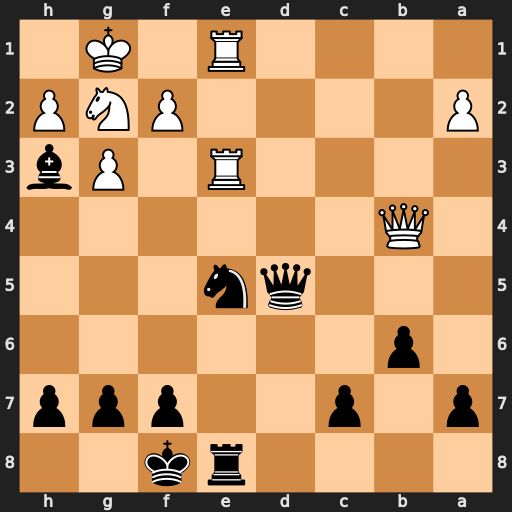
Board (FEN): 4rk2/p1p2ppp/1p6/3qn3/1Q6/4R1Pb/P4PNP/4R1K1
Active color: b
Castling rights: -
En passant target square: -
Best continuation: c5 Nf4 cxb4 Nxd5 Nf3+